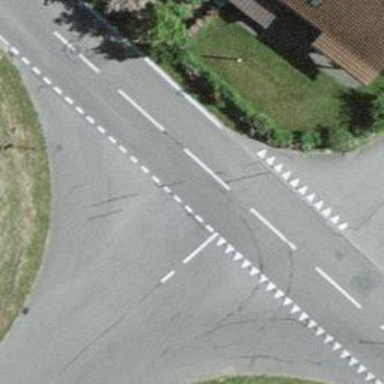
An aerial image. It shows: Road with "give way" sign.